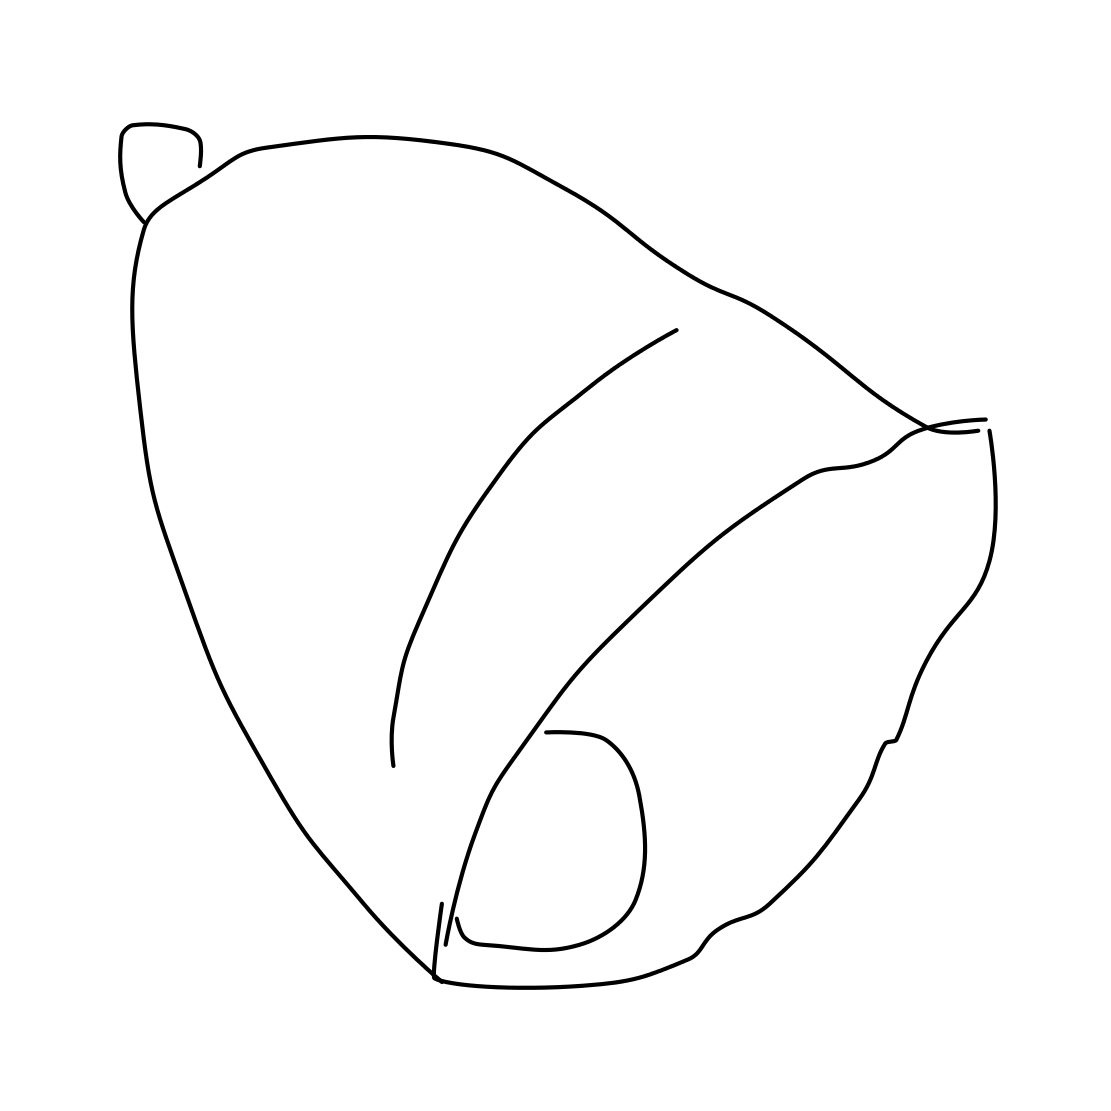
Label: bell